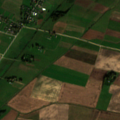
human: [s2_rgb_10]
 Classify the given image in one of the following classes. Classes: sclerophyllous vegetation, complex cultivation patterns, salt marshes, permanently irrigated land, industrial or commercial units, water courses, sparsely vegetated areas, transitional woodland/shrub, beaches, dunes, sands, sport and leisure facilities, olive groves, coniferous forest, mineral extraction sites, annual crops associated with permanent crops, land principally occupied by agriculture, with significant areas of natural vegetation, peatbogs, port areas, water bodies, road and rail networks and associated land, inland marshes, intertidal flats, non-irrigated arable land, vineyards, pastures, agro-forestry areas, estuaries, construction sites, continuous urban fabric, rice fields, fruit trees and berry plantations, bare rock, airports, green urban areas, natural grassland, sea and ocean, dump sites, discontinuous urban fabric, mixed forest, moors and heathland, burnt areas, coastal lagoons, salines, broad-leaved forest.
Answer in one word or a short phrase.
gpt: discontinuous urban fabric, non-irrigated arable land, pastures, complex cultivation patterns, broad-leaved forest